已知点 $A(3,5)$ 及直线 $l:x-2y+2=0$，$B$ 为 $y$ 轴上的动点，$C$ 为 $l$ 上的动点，则 $\triangle ABC$ 的周长最小值为 \underline{\quad\quad\quad\quad\quad\quad\quad\quad}.
【解答】
【答案】$4\sqrt{5}$
【详解】由题，$A_1$、$A_2$ 与 $A$ 分别关于 $y$ 轴、直线 $l$ 对称，则 $\triangle ABC$ 的周长 $c = A_1B + BC + CA_2 \ge A_1A_2$，
$A_1$ 为 $(-3,5)$，设 $A_2(m,n)$，则
\[
\begin{cases}
k_{AA_2} = \dfrac{n-5}{m-3} = -2 \\
\dfrac{3+m}{2} - 2 \cdot \dfrac{5+n}{2} + 2 = 0
\end{cases},
\]
即
\[
\begin{cases}
n + 2m - 11 = 0 \\
m - 2n - 3 = 0
\end{cases},
\]
解得 $\begin{cases} m=5 \\ n=1 \end{cases}$，
故 $A_1A_2 = \sqrt{(-3-5)^2 + (5-1)^2} = 4\sqrt{5}$，即 $\triangle ABC$ 的周长最小值为 $4\sqrt{5}$。
故答案为：$4\sqrt{5}$。

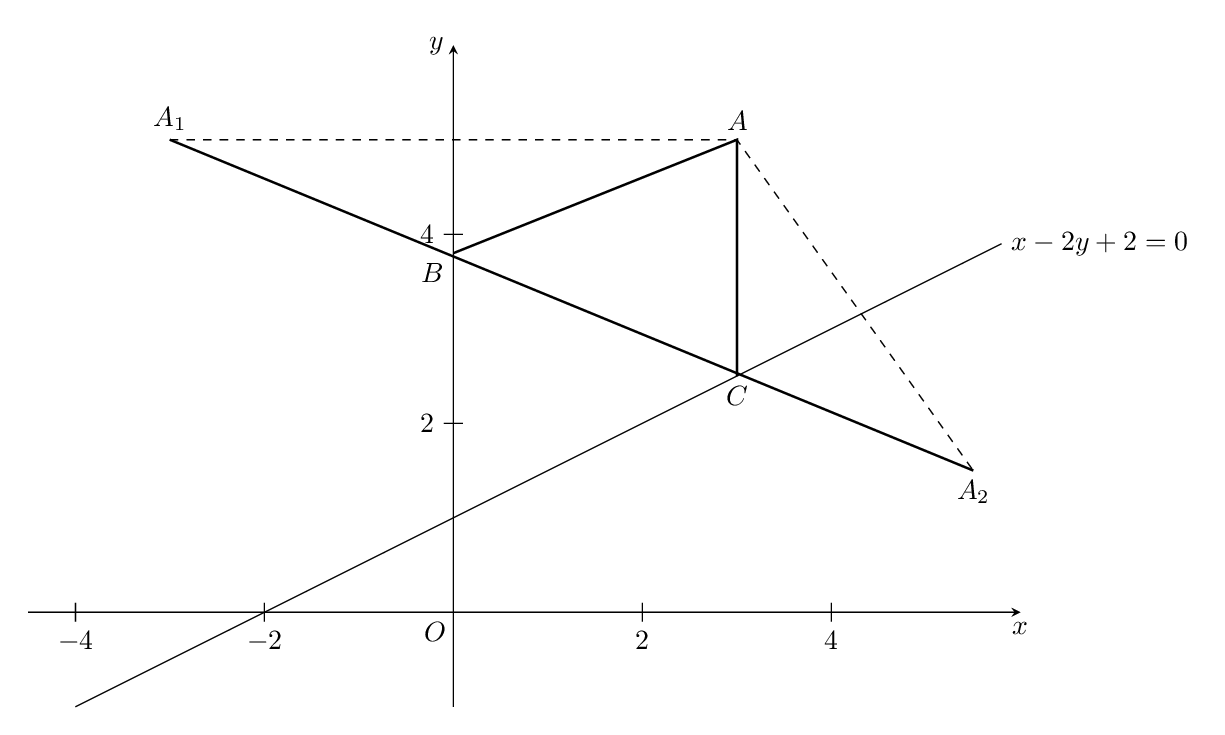